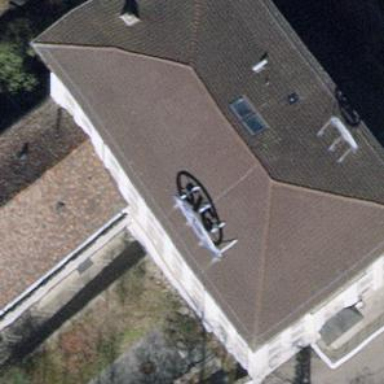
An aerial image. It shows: Industrial building with hipped roof made of rosy brown roof tiles.